Question: I have seen a couple of similar questions but none of the solutions worked for me. I have a table and i dinamically add a couple of buttons to it like the following, and i want a single common listener for all buttons:
'''
Button b; //This is defined as a variable in class, not in a function
...
...
void someFunction( . . . )
{
foreach (DataRow row in table.Rows)
{
try
{
string starthour = row["starthour"].ToString(), endhour = row["endhour"].ToString(), day = row["day"].ToString(), building = row["building"].ToString(), room = row["room"].ToString();
int start = Convert.ToInt32(starthour.Substring(0, starthour.Length - 2));
int end = Convert.ToInt32(endhour.Substring(0, endhour.Length - 2));
int startindex = getHourIndex(start);
int endindex = getHourIndex(end);
int dayindex = getDayIndex(day);
for (int i = startindex; i < endindex; i++)
{
b = new Button();
b.Text = subj + numb + " " + section;
Color clr = getCourseColor(subj + numb + section, courses);
b.BackColor = clr;
b.Enabled = true;
b.Click += new EventHandler(button_Click);
table_filter_instructor_schedule.Rows[i].Cells[dayindex].Controls.Add(b);
}
}
catch (Exception)
{
}
}
}
'''
And here is the event handler:
'''
protected void button_Click(object sender, EventArgs e)
{
Response.Redirect("Default.aspx");
}
'''
but the problem is, ebent handler function is never called. Can anyone help me with this*
Thanks
Here is how the page looks, and i want to add listener for those buttons:

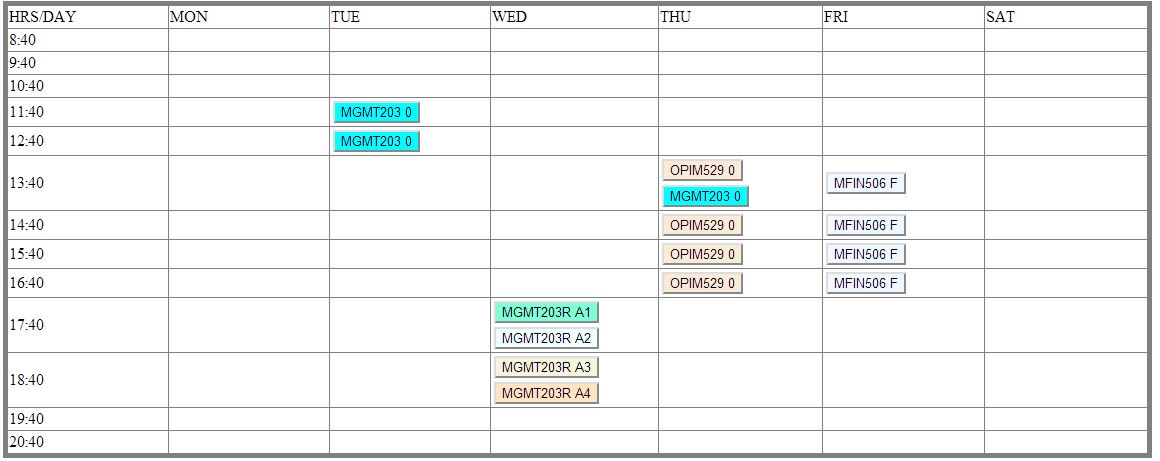
Answer: If you want dynamic controls to work and also raise events, you need to recreate them early in the page lifecycle (Page_Init, Page_Load at the latest). It is important that you assign the same IDs when you recreate the controls and also wire up the event handlers.
Using dynamically created controls usually adds a lot of complexity and you should check whether there is no other way that is simpler. In your function, your buttons are created based on a data table. So it might be a good approach to use a repeater instead of the dynamically created buttons. This allows to wire up events statically.
For a detailed sample on how to create controls dynamically, see this <URL>. However, it also suggests to favor a static approach if possible:
> Existing controls can often provide the functionality you get from
creating controls dynamically. For example, controls such as the
Repeater, DataList, and RadioButtonList controls can dynamically
create rows or other control elements when the page runs.
## How to avoid adding controls dynamically in your case
In your specific case (based on your image), I'd propose the following static approach:
1. Add a Repeater to your page that creates the table header in the header template, the rows in the ItemTemplate and the table footer in the FooterTemplate. Add a button for each day in the ItemTemplate. Wire an event to the buttons.
2. Create a data class that represents one line in the repeater, e.g. time and the data for each day.
3. When you retrieve the data, convert it to a list of the data class and bind the repeater to it.
4. Handle the OnItemDataBound event of the repeater to adjust the visibility of the buttons and set the text.
The following sample shows the main parts (I've added only columns for three days):
## Repeater
This Repeater creates a very basic HTML table. Please note the buttons in the table rows and the static registration of an event handler.
'''
<asp:Repeater ID="rptTimeTable" runat="server" OnItemDataBound="rptTimeTable_ItemDataBound">
<HeaderTemplate>
<table>
<thead>
<tr>
<td>Time</td>
<td>Mon</td>
<td>Tue</td>
<td>Wed</td>
</tr>
</thead>
<tbody>
</HeaderTemplate>
<ItemTemplate>
<tr>
<td><%# Eval("Time", "{0:t}") %></td>
<td>
<asp:Button ID="btnMon" runat="server" OnClick="btn_ClickHandler" />
</td>
<td>
<asp:Button ID="btnTue" runat="server" OnClick="btn_ClickHandler" />
</td>
<td>
<asp:Button ID="btnWed" runat="server" OnClick="btn_ClickHandler" />
</td>
</tr>
</ItemTemplate>
<FooterTemplate>
</tbody>
</table>
</FooterTemplate>
</asp:Repeater>
'''
## Data Class
The data class stores a text for each button that I put on the button later on.
'''
public class RepeaterData
{
public DateTime Time { get; set; }
public string MonText { get; set; }
public string TueText { get; set; }
public string WedText { get; set; }
}
'''
## Data binding
I've placed this in Page_Load (only if it is not a PostBack), but you can run this whenever you like.
'''
var data = new List<RepeaterData>();
data.Add(new RepeaterData() { Time = DateTime.Today.AddHours(9), MonText = "123", TueText = null, WedText = null });
data.Add(new RepeaterData() { Time = DateTime.Today.AddHours(10), MonText = null, TueText = "456", WedText = "789" });
data.Add(new RepeaterData() { Time = DateTime.Today.AddHours(11), MonText = null, TueText = null, WedText = null });
data.Add(new RepeaterData() { Time = DateTime.Today.AddHours(12), MonText = "123", TueText = null, WedText = null });
rptTimeTable.DataSource = data;
rptTimeTable.DataBind();
'''
## OnItemDataBound handler
'''
protected void rptTimeTable_ItemDataBound(object sender, RepeaterItemEventArgs e)
{
if (e.Item.ItemType == ListItemType.Item || e.Item.ItemType == ListItemType.AlternatingItem)
{
var data = (RepeaterData)e.Item.DataItem;
SetButtonText(e.Item, "btnMon", data.MonText);
SetButtonText(e.Item, "btnTue", data.TueText);
SetButtonText(e.Item, "btnWed", data.WedText);
}
}
private void SetButtonText(RepeaterItem repeaterItem, string btnId, string btnText)
{
var btn = repeaterItem.FindControl(btnId) as Button;
if (btn != null)
{
if (!string.IsNullOrEmpty(btnText))
btn.Text = btnText;
else
btn.Visible = false;
}
}
'''
## Button click handler
'''
protected void btn_ClickHandler(object sender, EventArgs e)
{
// Do whatever you like
}
'''